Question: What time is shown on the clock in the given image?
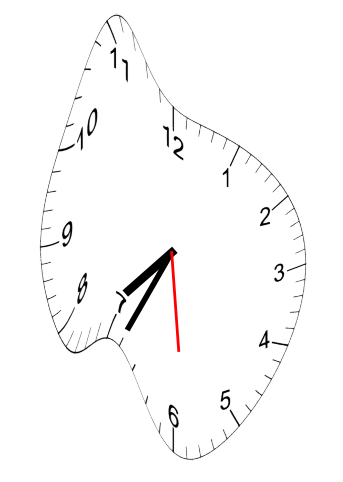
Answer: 07:34:29